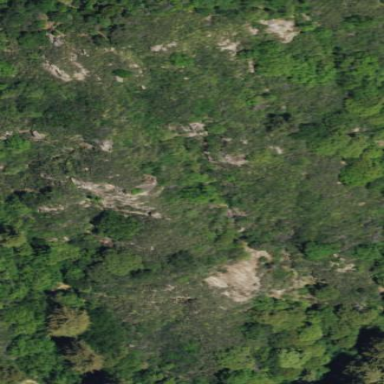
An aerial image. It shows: Geological outcrop.